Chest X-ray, PA view. Patient: 58 years old, sex F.
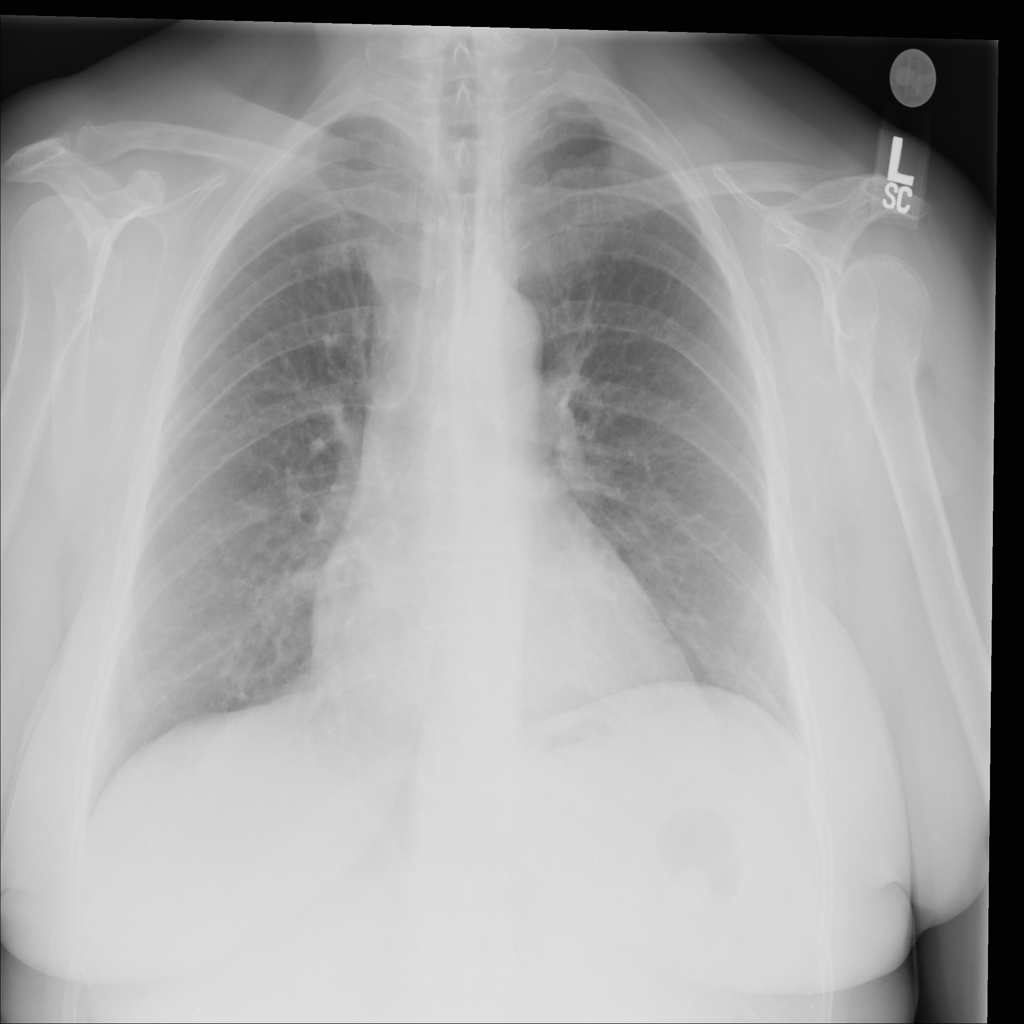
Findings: No Finding